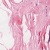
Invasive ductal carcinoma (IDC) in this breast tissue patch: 0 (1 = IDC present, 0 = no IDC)